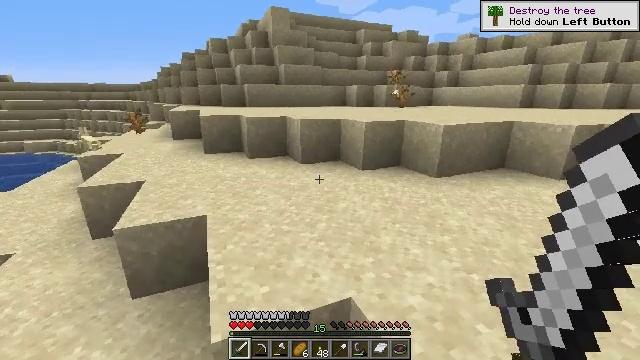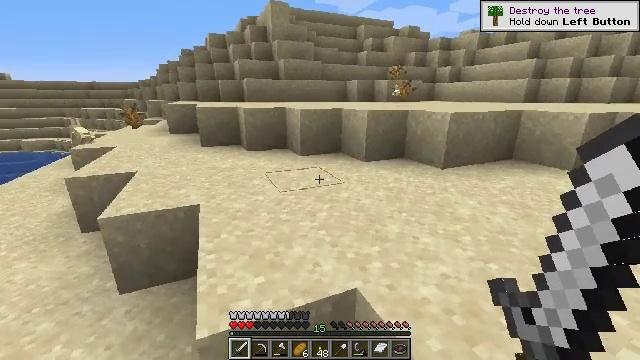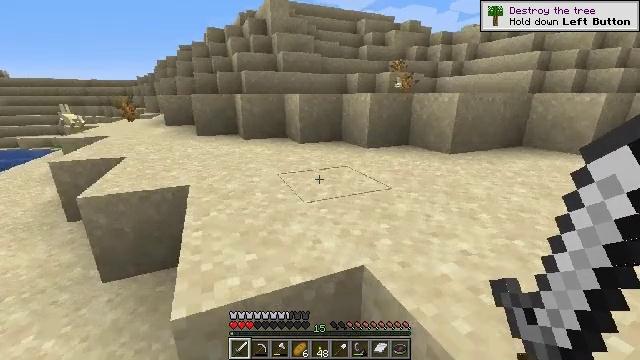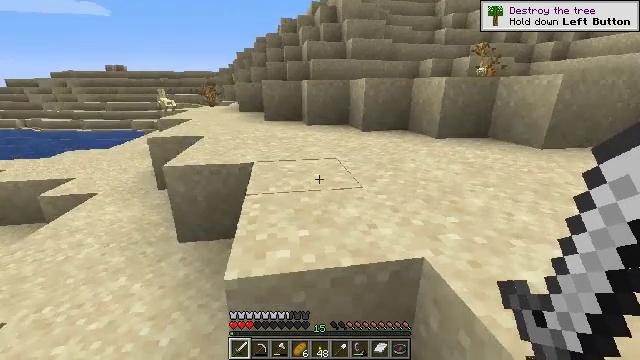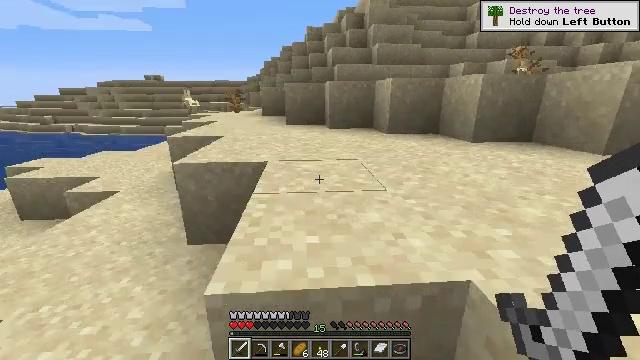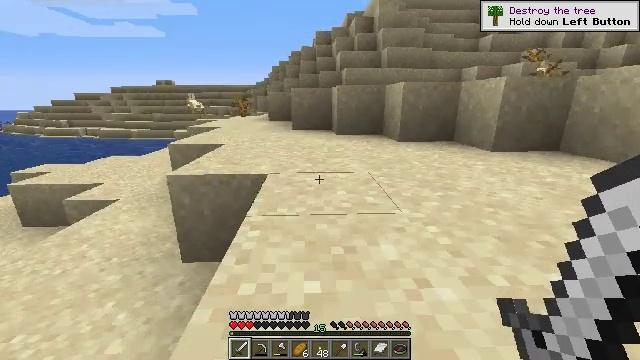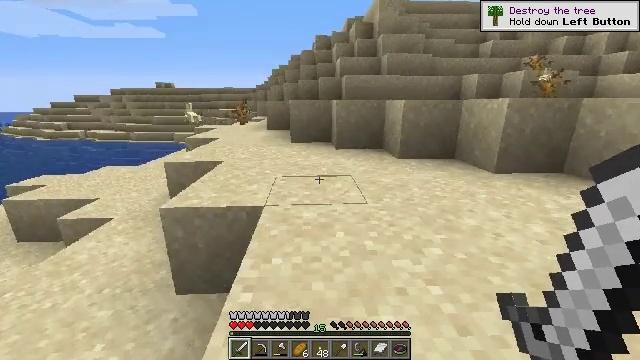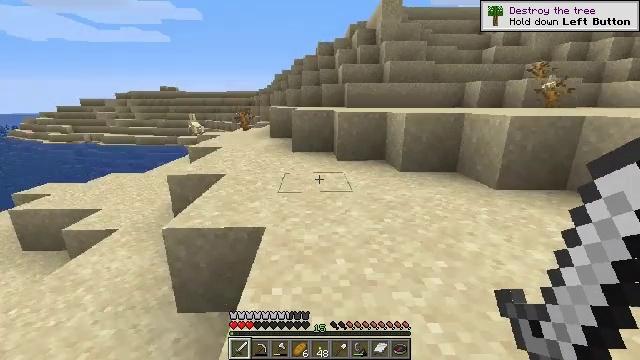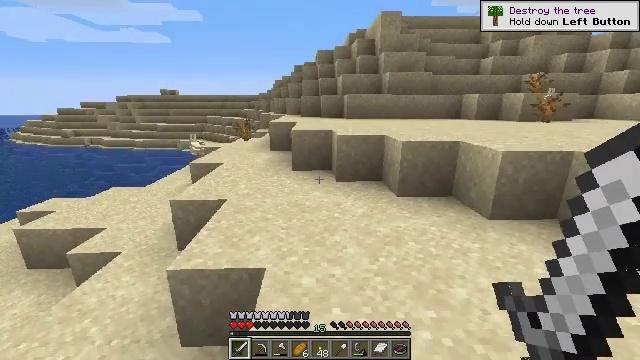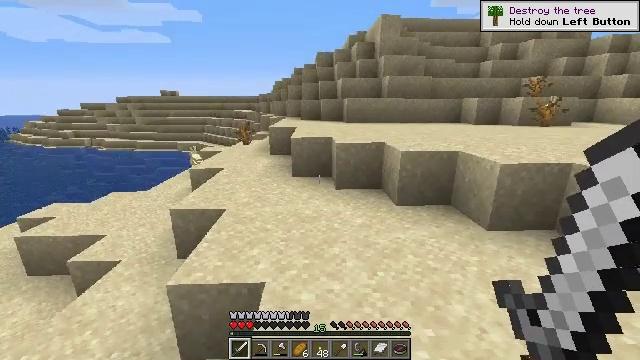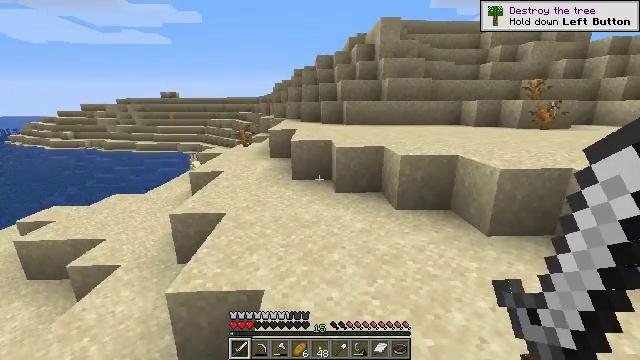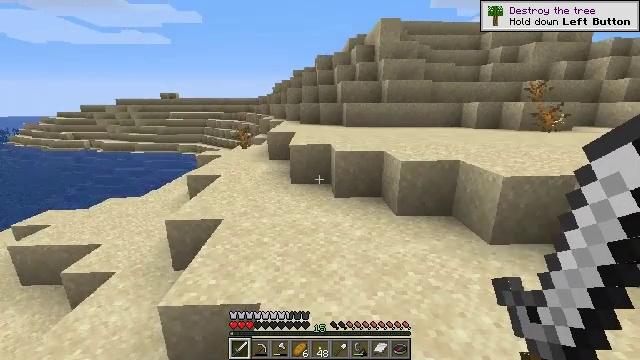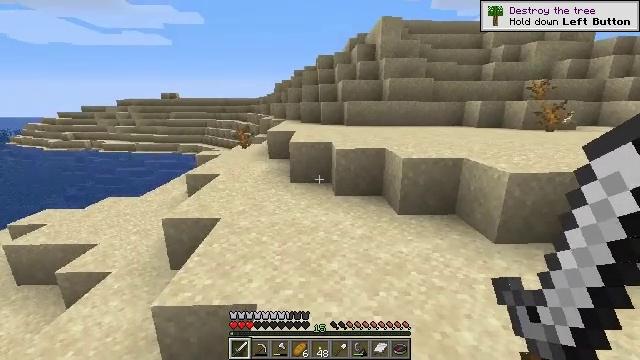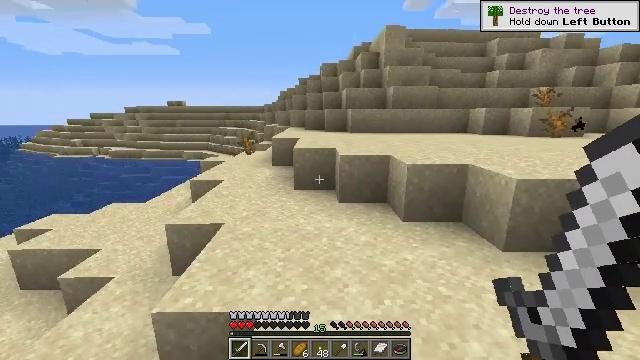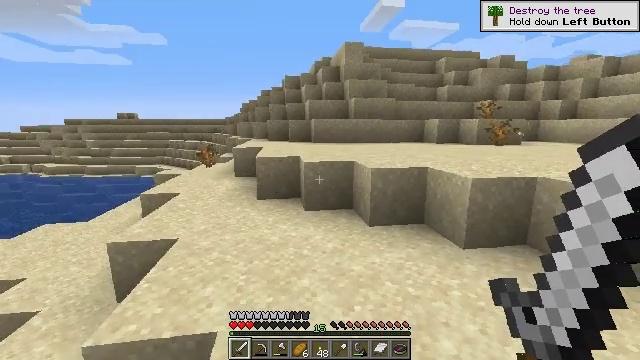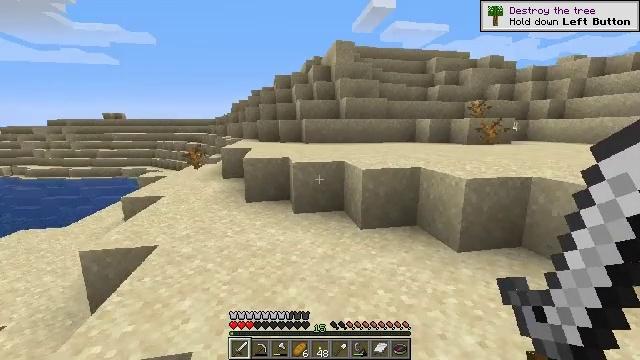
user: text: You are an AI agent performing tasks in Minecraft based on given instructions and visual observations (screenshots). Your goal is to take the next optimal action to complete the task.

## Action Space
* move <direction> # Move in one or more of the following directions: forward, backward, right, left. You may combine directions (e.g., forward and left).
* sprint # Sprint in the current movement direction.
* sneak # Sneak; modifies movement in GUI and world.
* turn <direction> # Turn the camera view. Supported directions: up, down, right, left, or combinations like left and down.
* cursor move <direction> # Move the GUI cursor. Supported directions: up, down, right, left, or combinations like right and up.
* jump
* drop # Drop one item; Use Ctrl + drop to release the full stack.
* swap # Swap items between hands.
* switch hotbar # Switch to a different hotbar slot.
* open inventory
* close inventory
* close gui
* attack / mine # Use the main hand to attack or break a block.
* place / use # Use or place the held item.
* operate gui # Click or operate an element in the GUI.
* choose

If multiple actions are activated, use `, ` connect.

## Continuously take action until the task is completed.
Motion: motion action
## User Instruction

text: Break the dead bush for sticks.
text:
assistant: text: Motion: move forward
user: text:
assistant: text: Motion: move forward
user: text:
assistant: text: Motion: move forward, turn left and down
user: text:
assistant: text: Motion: move forward, turn left and up
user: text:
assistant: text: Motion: move forward, turn left
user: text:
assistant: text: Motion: move forward, jump
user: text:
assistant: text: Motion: move forward, jump
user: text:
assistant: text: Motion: move forward, jump
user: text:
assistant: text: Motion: move forward, jump
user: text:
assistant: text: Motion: move forward, jump
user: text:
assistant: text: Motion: move forward
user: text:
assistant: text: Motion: move forward
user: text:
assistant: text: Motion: move forward and move right, turn up
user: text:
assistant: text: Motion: move forward and move right, turn right and up
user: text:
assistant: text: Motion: move forward and move right, turn right
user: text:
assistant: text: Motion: move forward and move right
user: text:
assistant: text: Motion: move forward and move right
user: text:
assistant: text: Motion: move forward and move right
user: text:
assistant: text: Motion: move forward and move right
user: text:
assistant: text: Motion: move forward
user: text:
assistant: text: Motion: move forward, turn left
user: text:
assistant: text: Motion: move forward, turn left and up
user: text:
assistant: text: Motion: move forward, turn left
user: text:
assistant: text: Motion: move forward, turn left and down
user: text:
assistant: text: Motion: move forward, turn left and down
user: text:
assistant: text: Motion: move forward, turn left
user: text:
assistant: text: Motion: move forward, turn left
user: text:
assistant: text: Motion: move forward
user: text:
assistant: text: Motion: move forward
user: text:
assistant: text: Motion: move forward and move right